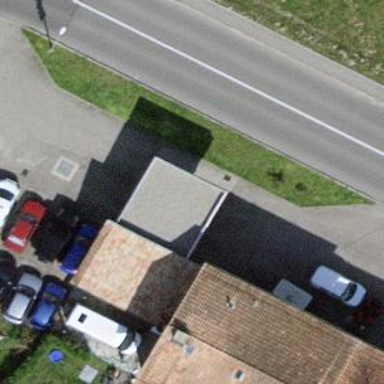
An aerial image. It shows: View of roof of building.